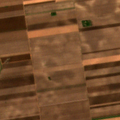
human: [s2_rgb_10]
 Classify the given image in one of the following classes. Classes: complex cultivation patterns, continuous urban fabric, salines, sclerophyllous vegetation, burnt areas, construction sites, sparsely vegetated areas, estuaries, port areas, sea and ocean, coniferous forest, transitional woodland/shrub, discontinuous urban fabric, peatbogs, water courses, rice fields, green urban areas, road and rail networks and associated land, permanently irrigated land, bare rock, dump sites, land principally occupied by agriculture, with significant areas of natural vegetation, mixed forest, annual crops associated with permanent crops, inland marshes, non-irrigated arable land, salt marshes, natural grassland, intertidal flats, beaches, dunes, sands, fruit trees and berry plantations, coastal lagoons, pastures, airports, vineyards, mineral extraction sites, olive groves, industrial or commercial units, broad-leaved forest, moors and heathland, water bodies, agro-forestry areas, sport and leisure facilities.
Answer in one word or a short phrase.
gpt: non-irrigated arable land